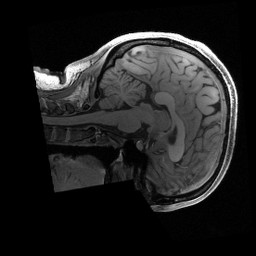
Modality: T1w
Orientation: sagittal
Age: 27
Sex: female
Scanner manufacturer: siemens
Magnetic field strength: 3 T
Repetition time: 2.4 s
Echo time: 0.00222 s